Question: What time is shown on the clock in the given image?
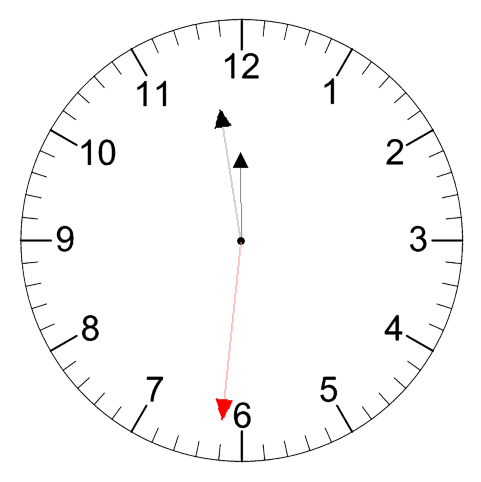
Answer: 11:58:31